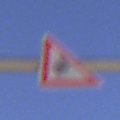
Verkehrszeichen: DoppelkurveRechts
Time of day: Midday
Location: Outdoor (Nature)
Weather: Clear
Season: NotSpecified
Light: Natural